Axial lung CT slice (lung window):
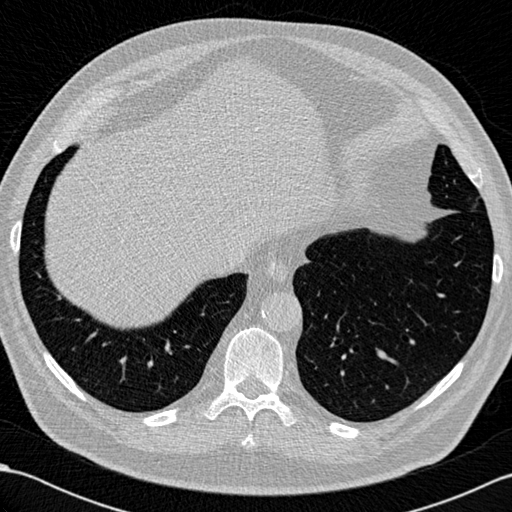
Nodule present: no